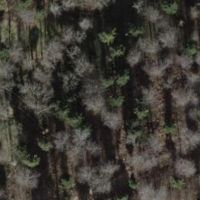
EUNIS habitat code: 41
Species observed at this site:
Senecio ovatus